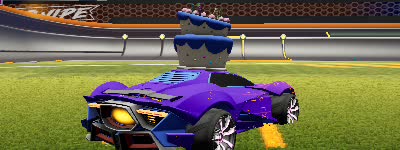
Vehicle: werewolf